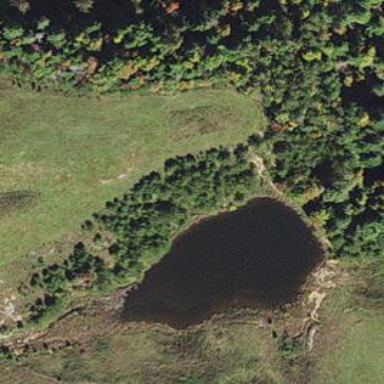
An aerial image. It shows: Serene pond surrounded by nature.